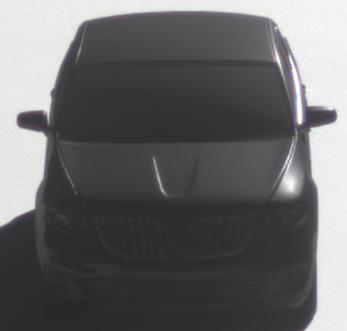
Make: Lincoln
Model: MKS
Detailed model: -
Model produced from: 2008
Model produced until: 2011
Doors: 4
Color: black
Road condition: dry road
Daytime: midday
Contrast: high contrast